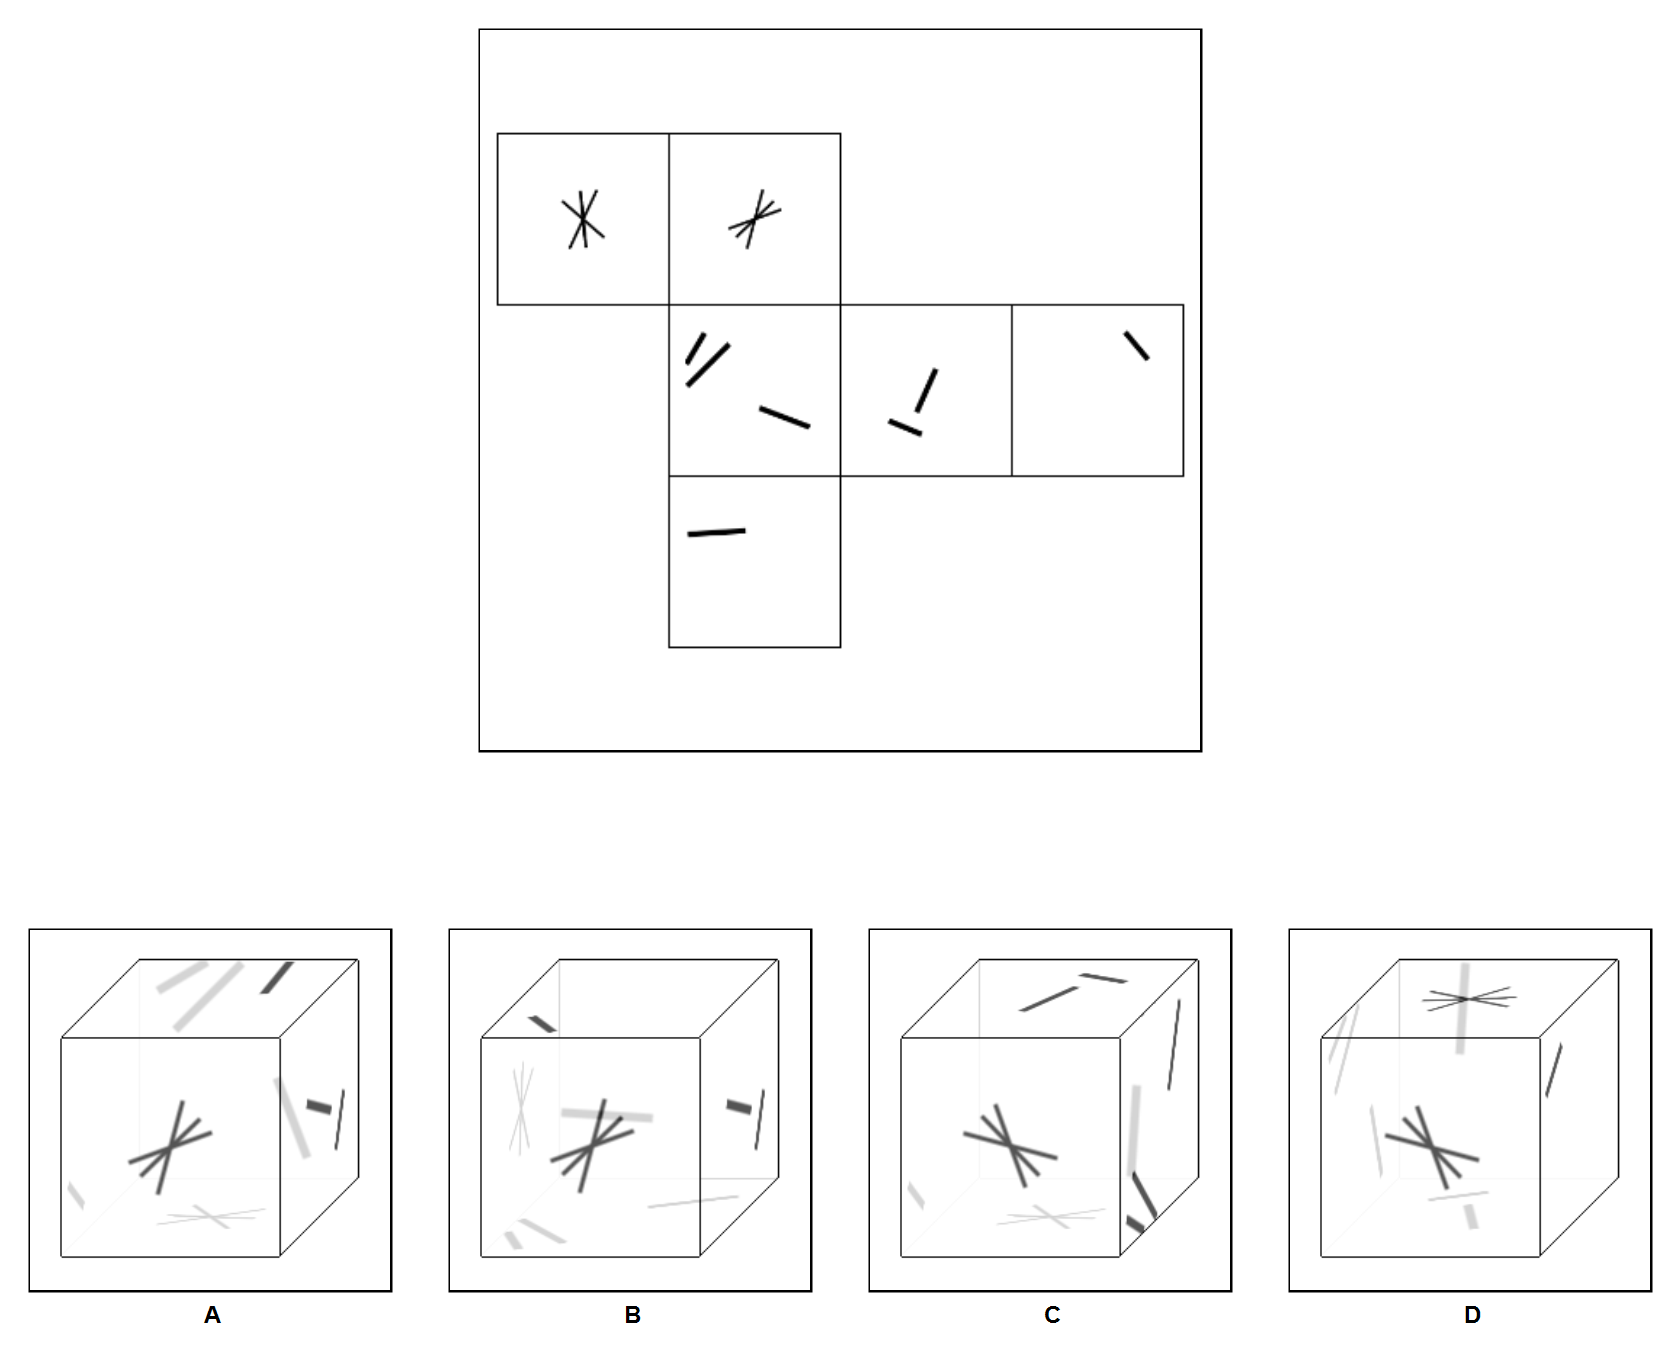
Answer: A